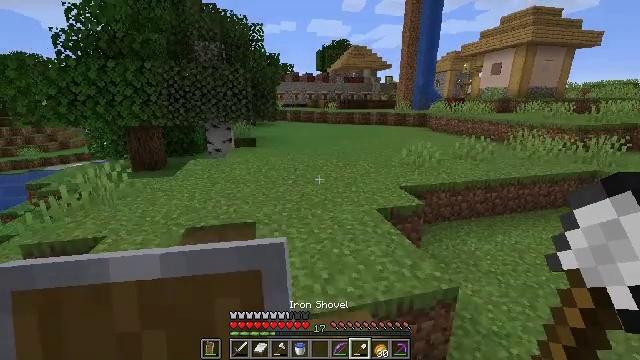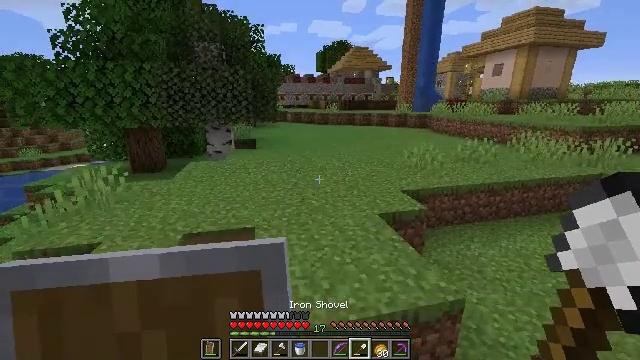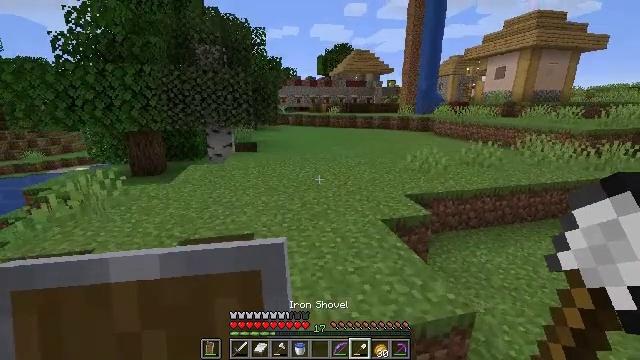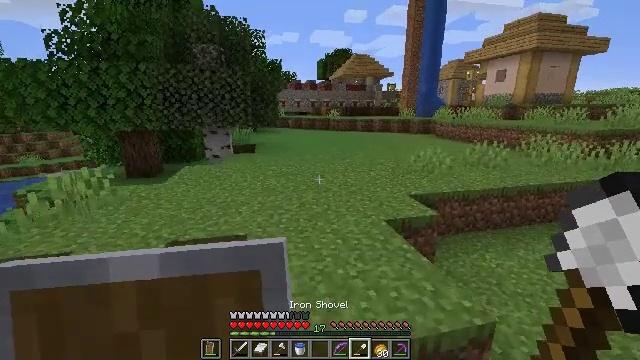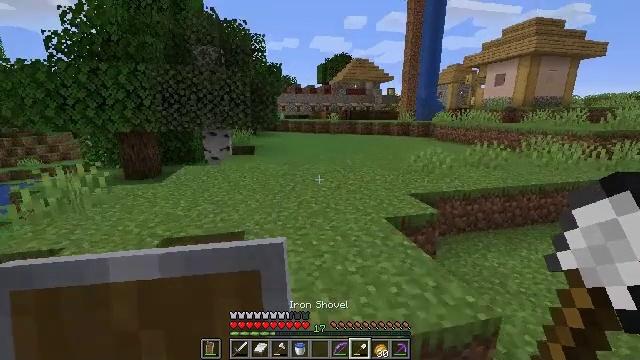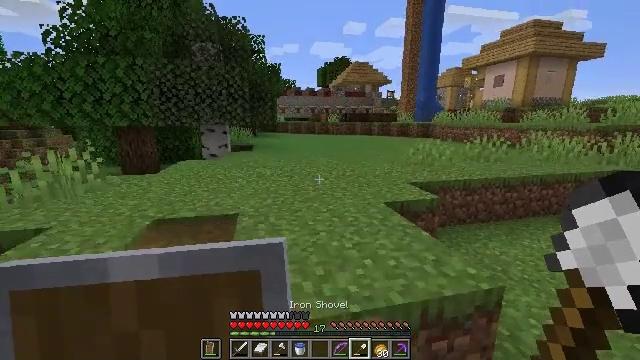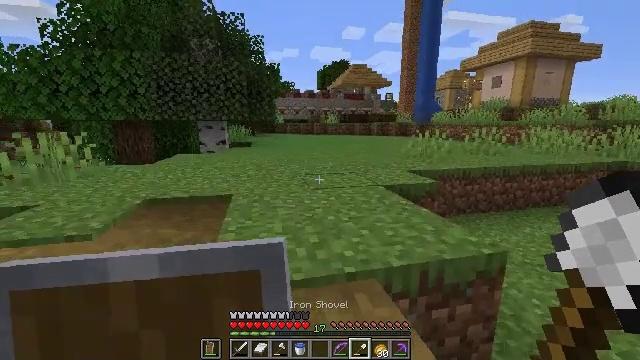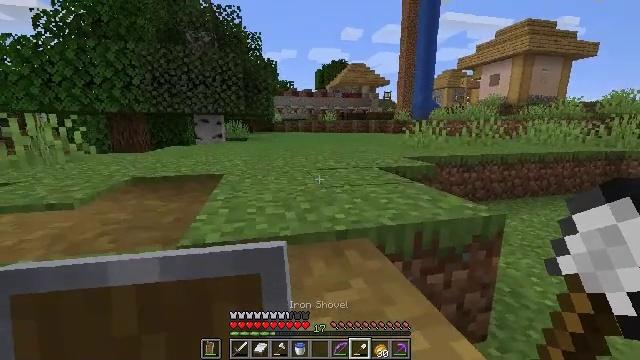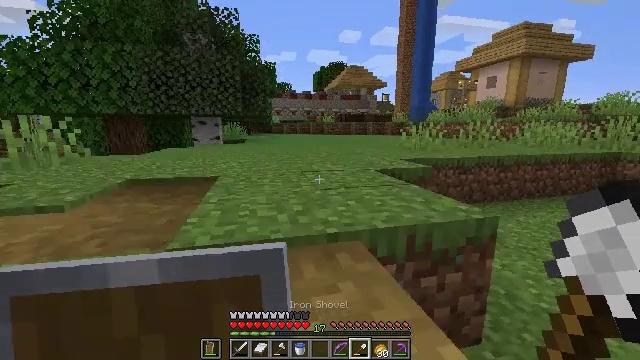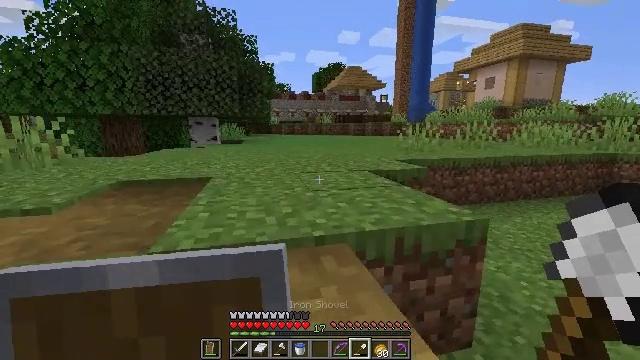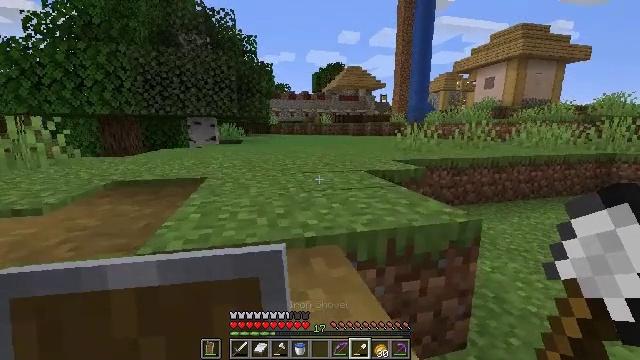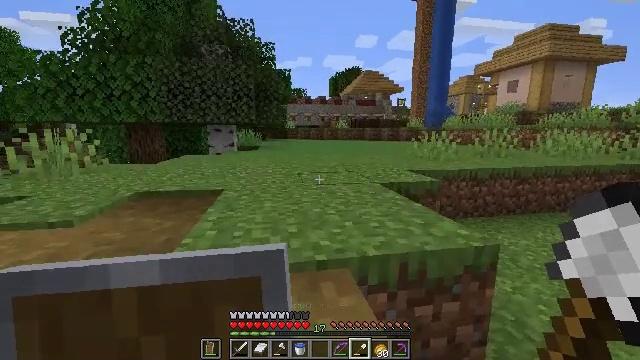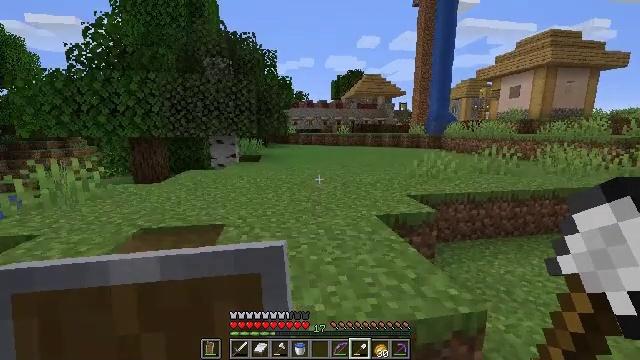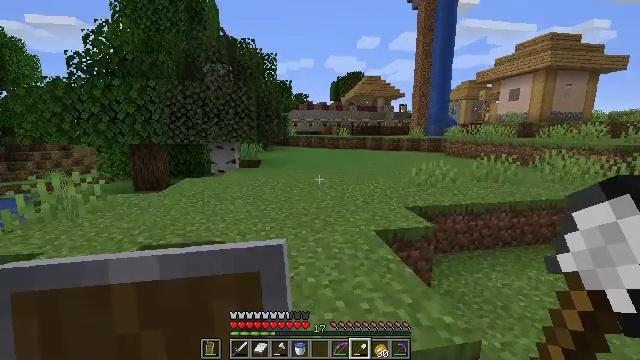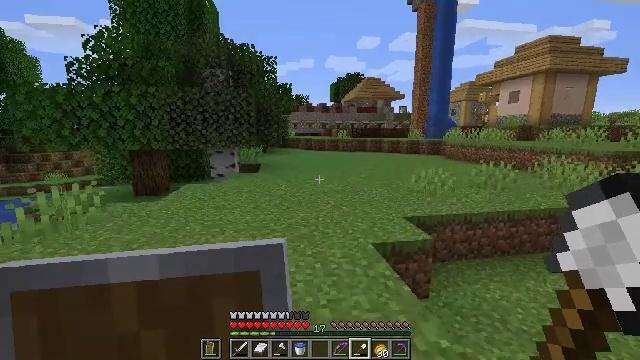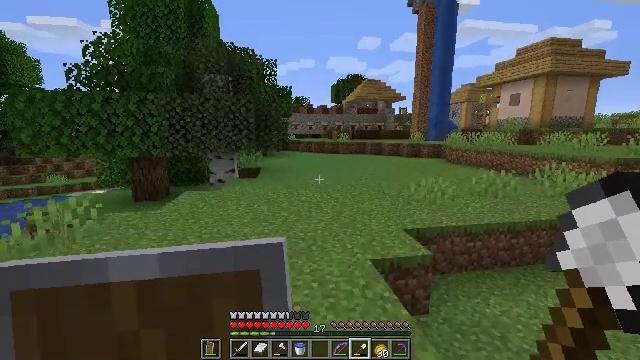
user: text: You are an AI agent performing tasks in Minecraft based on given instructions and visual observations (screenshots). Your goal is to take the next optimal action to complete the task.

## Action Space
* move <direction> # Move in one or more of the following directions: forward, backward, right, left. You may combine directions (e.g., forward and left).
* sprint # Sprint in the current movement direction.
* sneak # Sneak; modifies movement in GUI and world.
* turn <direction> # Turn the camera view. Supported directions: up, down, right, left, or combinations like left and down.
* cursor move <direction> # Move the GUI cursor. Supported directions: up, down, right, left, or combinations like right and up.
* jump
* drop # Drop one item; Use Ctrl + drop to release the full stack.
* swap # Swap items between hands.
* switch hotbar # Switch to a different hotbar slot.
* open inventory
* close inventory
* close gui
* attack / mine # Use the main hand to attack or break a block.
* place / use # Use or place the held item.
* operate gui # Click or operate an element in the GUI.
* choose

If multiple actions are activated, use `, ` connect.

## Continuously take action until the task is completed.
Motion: motion action
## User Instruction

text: Mine sand by the water.
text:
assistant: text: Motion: move forward
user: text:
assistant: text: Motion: move forward
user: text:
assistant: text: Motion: move forward, turn up
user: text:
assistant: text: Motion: move forward, turn up
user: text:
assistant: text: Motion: move forward, turn up
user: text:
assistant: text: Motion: move forward
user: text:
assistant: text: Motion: move forward
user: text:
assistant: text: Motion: move forward
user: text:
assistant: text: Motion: move forward
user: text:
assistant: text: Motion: move forward
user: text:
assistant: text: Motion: move forward, turn left, jump
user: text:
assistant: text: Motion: move forward, jump
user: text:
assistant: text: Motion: move forward, jump
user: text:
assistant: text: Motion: move forward
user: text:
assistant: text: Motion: move forward
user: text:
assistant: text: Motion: move forward
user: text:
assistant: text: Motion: move forward, turn right
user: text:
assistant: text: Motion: move forward
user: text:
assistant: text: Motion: no_op
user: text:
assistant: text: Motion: no_op
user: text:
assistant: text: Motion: no_op
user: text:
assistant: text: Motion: no_op
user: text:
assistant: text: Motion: no_op
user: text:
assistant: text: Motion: no_op
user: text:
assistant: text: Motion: move forward
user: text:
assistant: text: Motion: move forward
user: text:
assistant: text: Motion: no_op
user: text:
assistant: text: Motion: move forward
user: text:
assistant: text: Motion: move forward
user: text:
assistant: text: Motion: move forward